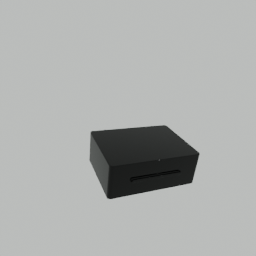
Label: electronics